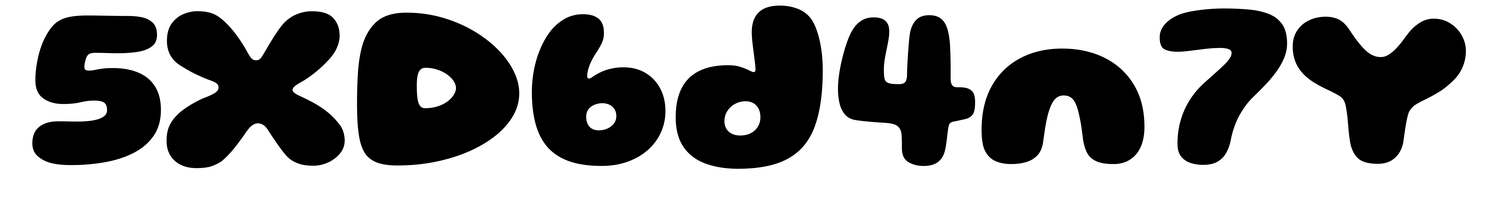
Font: Gluten_ExtraBold